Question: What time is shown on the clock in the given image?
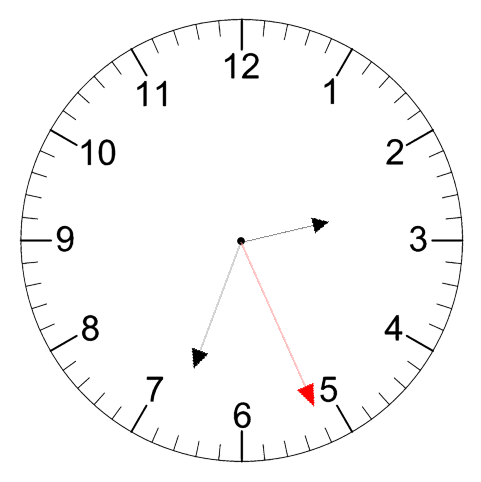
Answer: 02:33:26